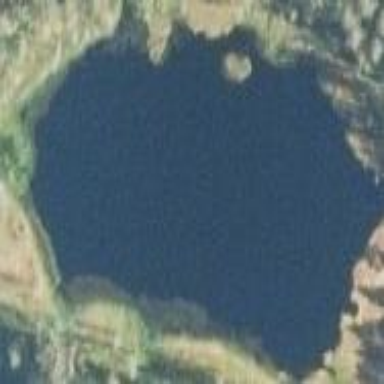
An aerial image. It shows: Serene lake.